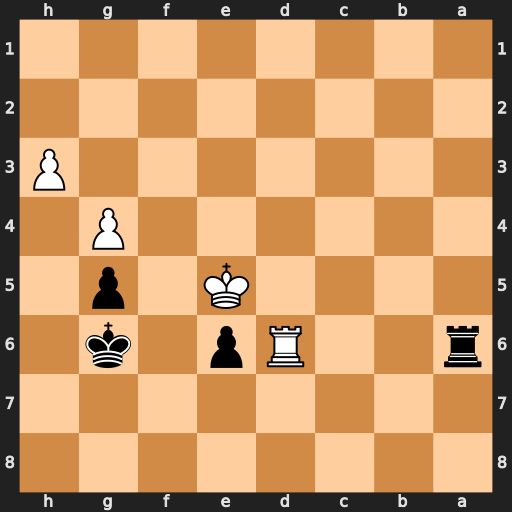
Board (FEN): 8/8/r2Rp1k1/4K1p1/6P1/7P/8/8
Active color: b
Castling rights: -
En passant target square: -
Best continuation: Rxd6 Kxd6 Kf6 Kc6 Ke5